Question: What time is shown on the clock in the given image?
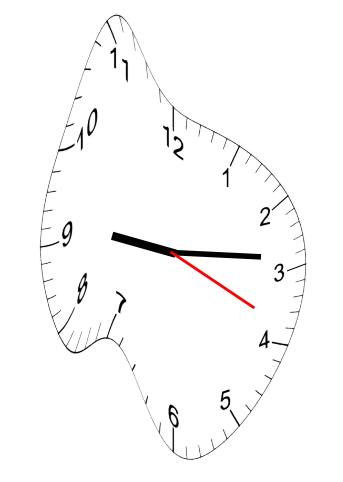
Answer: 09:14:19